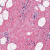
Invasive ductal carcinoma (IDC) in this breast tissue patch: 0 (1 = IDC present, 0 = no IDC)